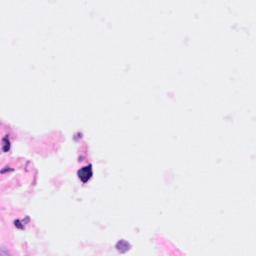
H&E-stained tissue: Breast